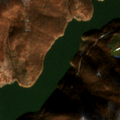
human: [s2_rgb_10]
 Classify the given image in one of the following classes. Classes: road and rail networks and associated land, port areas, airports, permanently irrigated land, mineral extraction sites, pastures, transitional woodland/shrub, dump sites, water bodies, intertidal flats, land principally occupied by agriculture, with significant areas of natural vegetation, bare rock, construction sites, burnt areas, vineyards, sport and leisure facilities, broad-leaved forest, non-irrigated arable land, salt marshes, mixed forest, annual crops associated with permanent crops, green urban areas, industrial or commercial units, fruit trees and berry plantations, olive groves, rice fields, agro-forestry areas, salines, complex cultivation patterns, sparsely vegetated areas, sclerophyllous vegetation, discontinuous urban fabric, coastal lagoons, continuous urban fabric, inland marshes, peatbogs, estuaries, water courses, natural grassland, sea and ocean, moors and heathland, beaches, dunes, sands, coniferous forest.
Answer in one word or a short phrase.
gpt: broad-leaved forest, water bodies